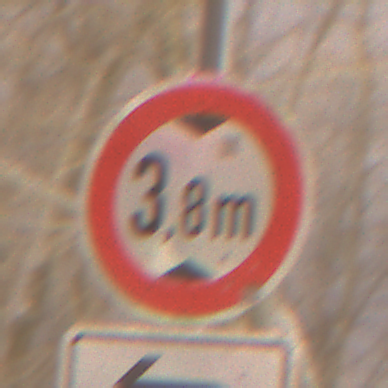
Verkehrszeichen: TatsaechlicheHoehe
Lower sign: RichtungsangabeDurchPfeile2
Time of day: Night
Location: Outdoor (Urban)
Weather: Overcast
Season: Winter
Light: Artificial